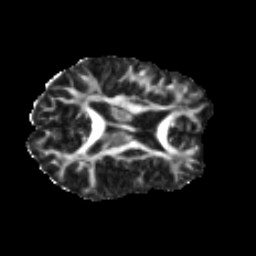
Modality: FA
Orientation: axial
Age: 45
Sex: female
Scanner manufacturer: ge
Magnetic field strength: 3 T
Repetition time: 7.8 s
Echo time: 0.0606 s